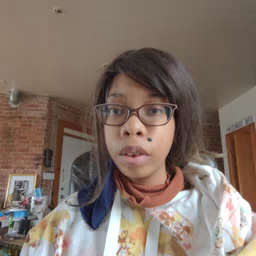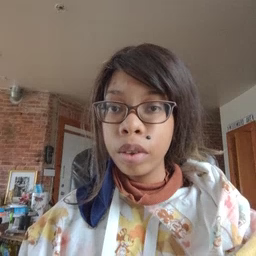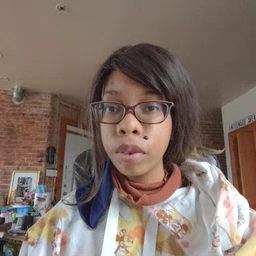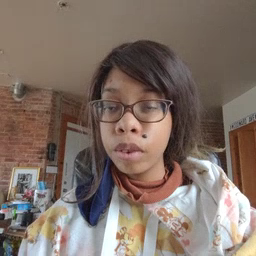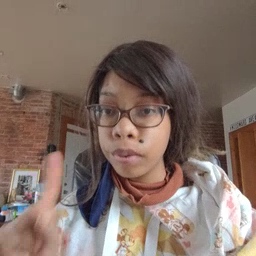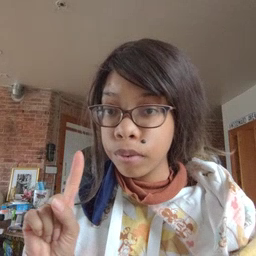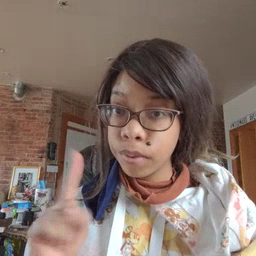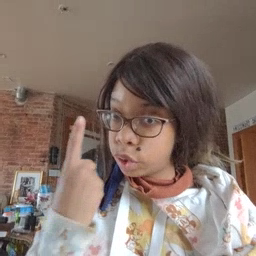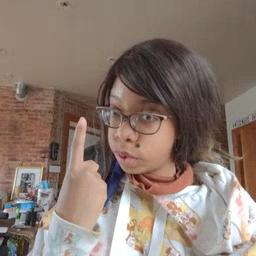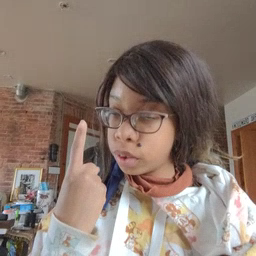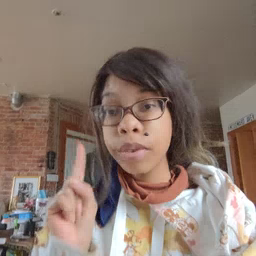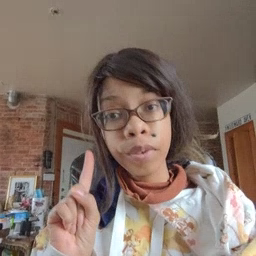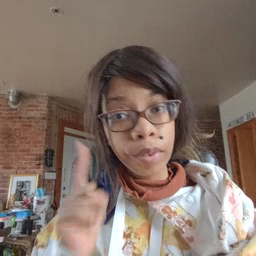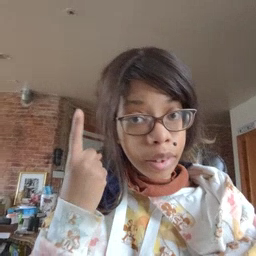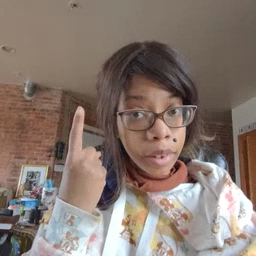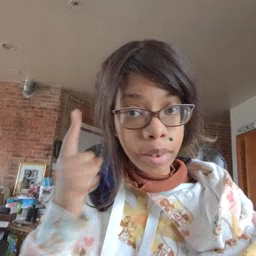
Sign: first